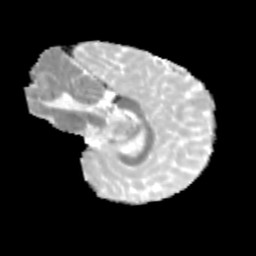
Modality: MD
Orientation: sagittal
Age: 12
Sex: male
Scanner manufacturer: siemens
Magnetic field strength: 3 T
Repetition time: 3.8 s
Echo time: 0.07 s